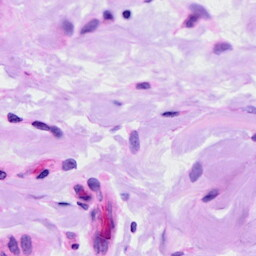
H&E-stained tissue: Ovarian